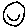
Label: smiley face